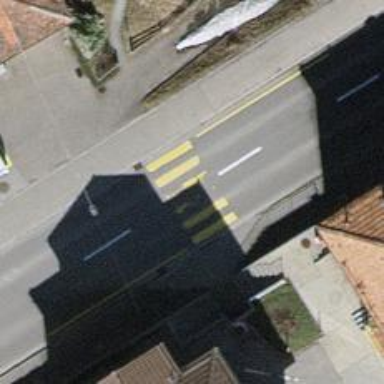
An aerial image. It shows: Uncontrolled zebra crossing.